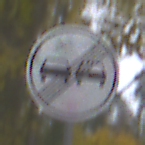
Verkehrszeichen: EndeUeberholverbot
Umgebung: Outdoor, Nature
Tageszeit: Midday
Wetter: Overcast
Licht: Natural
Jahreszeit: Autumn
Kontrast: LowContrast